Interaction volume radius: 5 \u00c5
Interaction volume height: 30 \u00c5
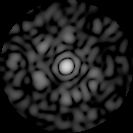
Disorder parameter: 0.757